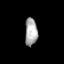
Tissue: lung
Cell type: Epithelial cells
Senescence score: 0.2196
Nuclear area (px): 340
Mean DAPI intensity: 168.888